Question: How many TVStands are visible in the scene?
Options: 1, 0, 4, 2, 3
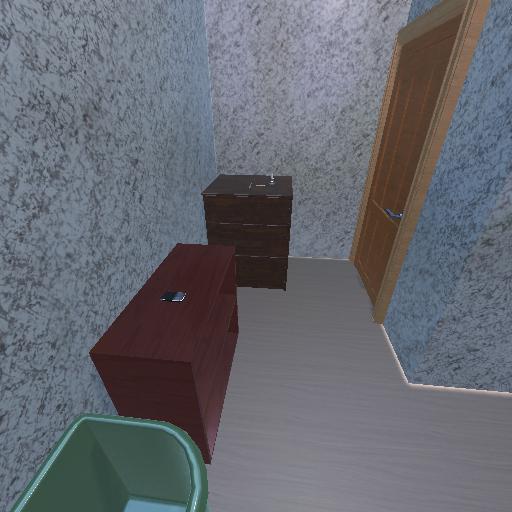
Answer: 1